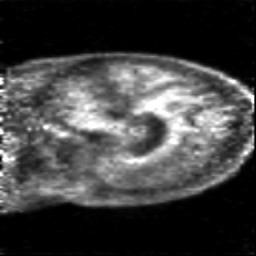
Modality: PET
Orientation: sagittal
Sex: female
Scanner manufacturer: siemens